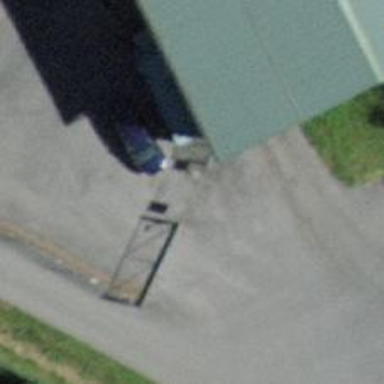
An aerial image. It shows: Fence is in the image.